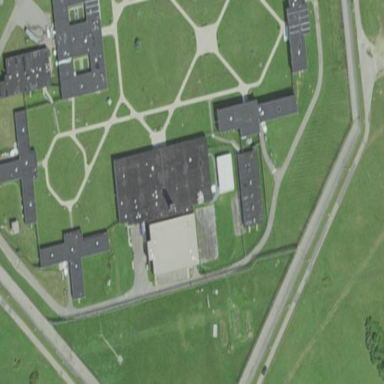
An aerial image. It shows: Prison facility surrounded by fence.